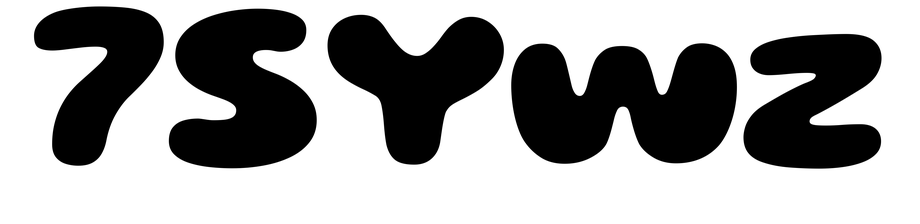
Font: Gluten_ExtraBold